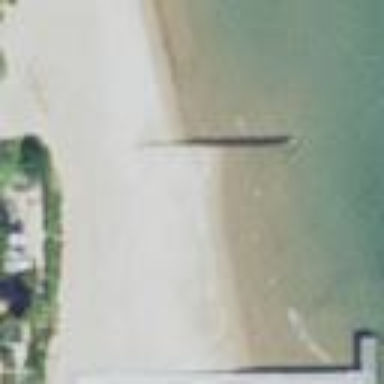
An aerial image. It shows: Sandy park area that resembles beach.